Question: I have created a custom RatingBar as described in one of the tutorials given here on stack-overflow and it's looking great, the problem is with the centering of the image. here is what I've got:

As you can see the TextView is centered vertically in the LinearLayout, but the RatingBar is at the top of it. Here is my xml code of this image:
'''
<?xml version="1.0" encoding="utf-8"?>
<ScrollView xmlns:android="http://schemas.android.com/apk/res/android"
android:id="@+id/scrollView1"
android:layout_width="wrap_content"
android:layout_height="wrap_content"
android:layout_alignParentBottom="true"
android:layout_alignParentLeft="true"
android:layout_alignParentRight="true"
android:layout_alignParentTop="true"
android:foregroundGravity="center" >
<LinearLayout
android:layout_width="320dp"
android:layout_height="match_parent"
android:gravity="center" >
<TextView
android:id="@+id/textView1"
android:layout_width="wrap_content"
android:layout_height="wrap_content"
android:text="TextView" />
<RatingBar
android:id="@+id/ratingBar1"
style="@style/starsRatingBar"
android:layout_width="wrap_content"
android:layout_height="wrap_content"
android:layout_gravity="center"
android:numStars="5"
android:rating="2.3"
android:stepSize="1" />
<ImageView
android:id="@+id/imageView1"
android:layout_width="match_parent"
android:layout_height="wrap_content"
android:layout_gravity="right"
android:src="@drawable/ic_launcher" />
</LinearLayout>
</ScrollView>
'''
Here is the code of the styling:
'''
<style name="starsRatingBar" parent="@android:style/Widget.RatingBar">
<item name="android:progressDrawable">@drawable/star_ratingbar_full</item>
<item name="android:minHeight">36dip</item>
<item name="android:maxHeight">36dip</item>
</style>
'''
Any ideas in the RatingBar would be apprisiated!
THANKS
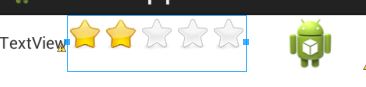
Answer: Ok, I think I've got it.
The key issue is the 'ScrollView': it automatically makes things compact, unless you specifically tell it otherwise. In the scroll view, set
'''
android:fillViewport="true"
'''
to make it use the space available.